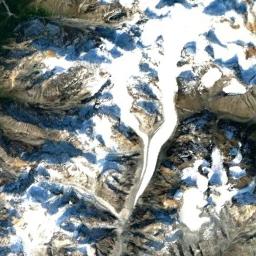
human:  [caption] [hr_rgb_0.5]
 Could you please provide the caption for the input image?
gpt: The snowberg is partly covered with glaciers and the color of the mountain is brown .

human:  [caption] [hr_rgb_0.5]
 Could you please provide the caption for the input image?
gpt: There is snow on the part of the snowberg .

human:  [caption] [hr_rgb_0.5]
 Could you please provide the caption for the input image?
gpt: The snow berg is consist of green plants,Bare land and white snow .

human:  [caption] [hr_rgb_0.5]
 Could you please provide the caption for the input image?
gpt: Only the peaks of the snow-capped mountains are covered with snow .

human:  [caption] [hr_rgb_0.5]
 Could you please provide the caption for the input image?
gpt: There are some snow and bare land on the snowberg .